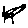
Label: flower